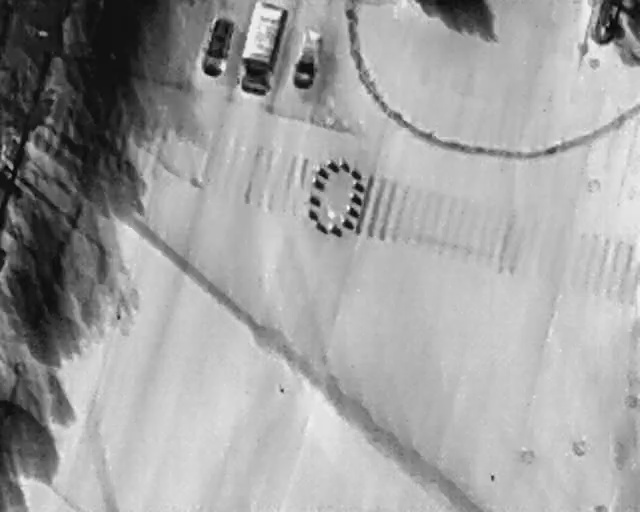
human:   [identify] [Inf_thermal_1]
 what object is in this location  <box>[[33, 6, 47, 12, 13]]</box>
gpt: <ref>1 medium othervehicle at the top</ref>